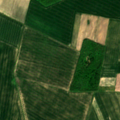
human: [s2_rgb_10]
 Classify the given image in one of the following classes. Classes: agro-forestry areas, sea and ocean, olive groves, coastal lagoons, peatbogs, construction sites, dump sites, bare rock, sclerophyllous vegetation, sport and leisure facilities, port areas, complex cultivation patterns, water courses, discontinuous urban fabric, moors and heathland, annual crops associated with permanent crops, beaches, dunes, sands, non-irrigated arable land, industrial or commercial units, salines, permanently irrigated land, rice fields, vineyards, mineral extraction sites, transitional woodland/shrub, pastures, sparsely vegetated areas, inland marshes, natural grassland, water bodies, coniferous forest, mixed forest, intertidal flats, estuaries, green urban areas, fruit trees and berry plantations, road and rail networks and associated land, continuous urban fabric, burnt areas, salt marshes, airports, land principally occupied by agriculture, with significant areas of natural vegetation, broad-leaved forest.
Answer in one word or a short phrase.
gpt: non-irrigated arable land, broad-leaved forest